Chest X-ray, PA view. Patient: 56 years old, sex F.
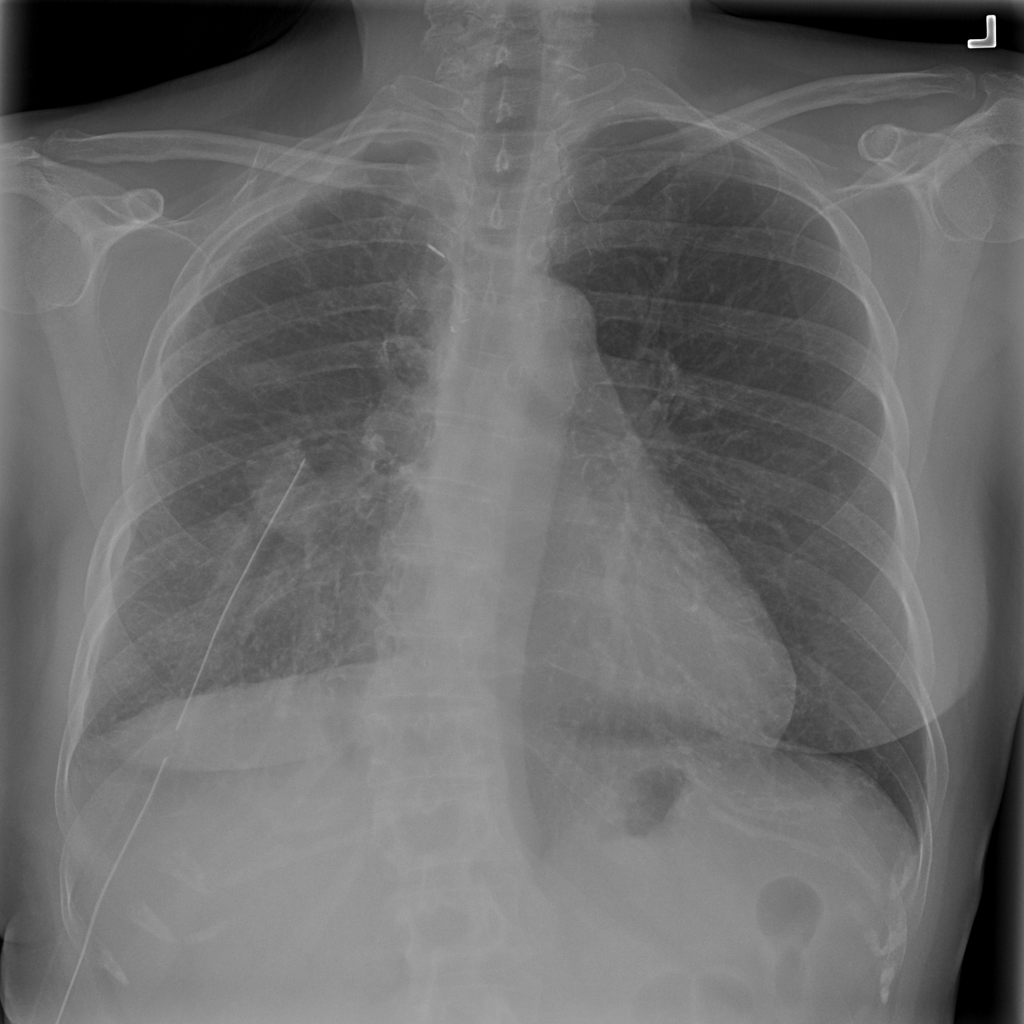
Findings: No Finding